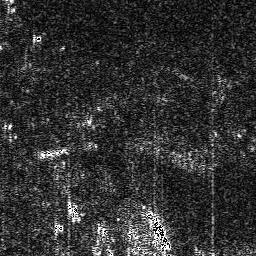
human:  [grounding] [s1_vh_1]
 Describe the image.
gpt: In the satellite image, there is  <ref>1 large ship </ref> <box>[[53, 79, 68, 98, 0]]</box> located at bottom.